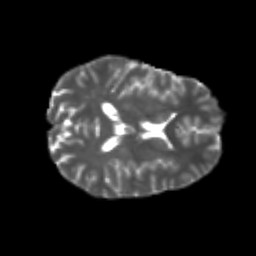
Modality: T2w
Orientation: axial
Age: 21
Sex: male
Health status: healthy
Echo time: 0.074 s